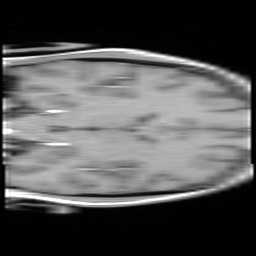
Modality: FLASH
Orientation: coronal
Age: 18
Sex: female
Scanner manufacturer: siemens
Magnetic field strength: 3 T
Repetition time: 0.245 s
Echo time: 0.0026 s